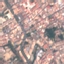
Land use / land cover: Residential